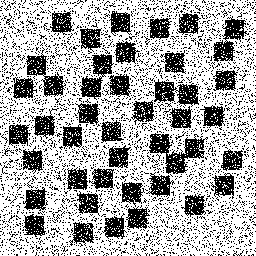
Squares: 44
Triangles: 0
Stars: 0
Total shapes: 44